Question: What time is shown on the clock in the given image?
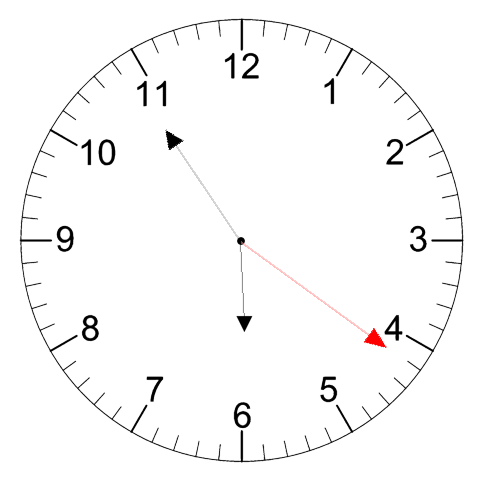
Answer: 05:54:21